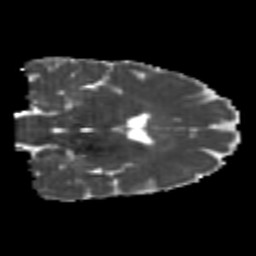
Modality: MD
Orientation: coronal
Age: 24
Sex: female
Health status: healthy
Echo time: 0.074 s